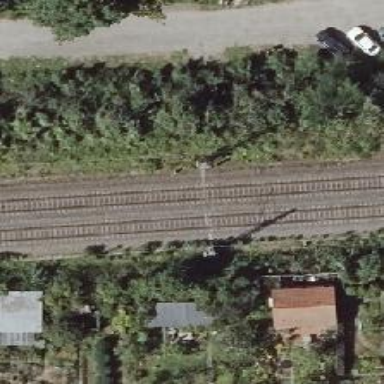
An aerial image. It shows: Railway milestone with catenary mast.